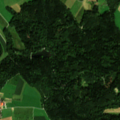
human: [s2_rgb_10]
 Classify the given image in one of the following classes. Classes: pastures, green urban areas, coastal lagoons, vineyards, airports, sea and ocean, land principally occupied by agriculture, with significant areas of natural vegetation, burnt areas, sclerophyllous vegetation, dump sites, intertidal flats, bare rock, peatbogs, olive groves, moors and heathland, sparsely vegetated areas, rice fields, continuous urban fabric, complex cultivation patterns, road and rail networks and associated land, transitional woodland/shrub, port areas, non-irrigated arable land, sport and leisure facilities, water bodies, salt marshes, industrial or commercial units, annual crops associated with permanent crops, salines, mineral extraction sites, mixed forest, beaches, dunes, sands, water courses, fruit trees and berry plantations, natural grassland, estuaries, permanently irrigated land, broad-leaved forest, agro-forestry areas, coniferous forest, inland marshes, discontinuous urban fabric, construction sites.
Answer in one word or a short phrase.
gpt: non-irrigated arable land, mixed forest